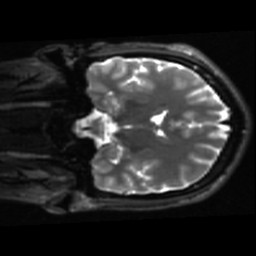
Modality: T2w
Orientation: coronal
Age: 20
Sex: male
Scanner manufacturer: ge
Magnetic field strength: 3 T
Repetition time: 8.947 s
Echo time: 0.09798 s